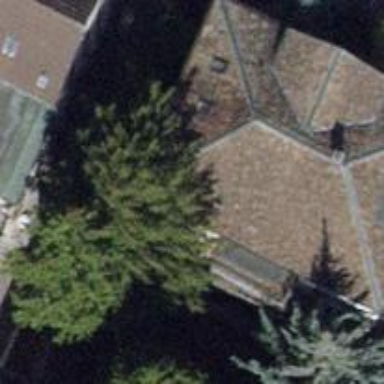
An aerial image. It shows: Building with hipped roof shape.